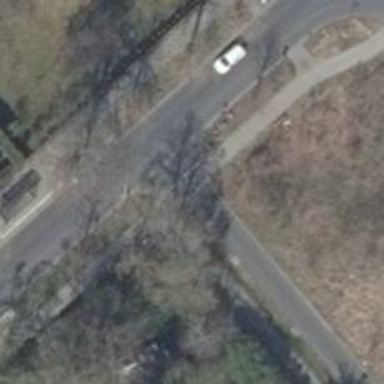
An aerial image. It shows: Footway along the road.